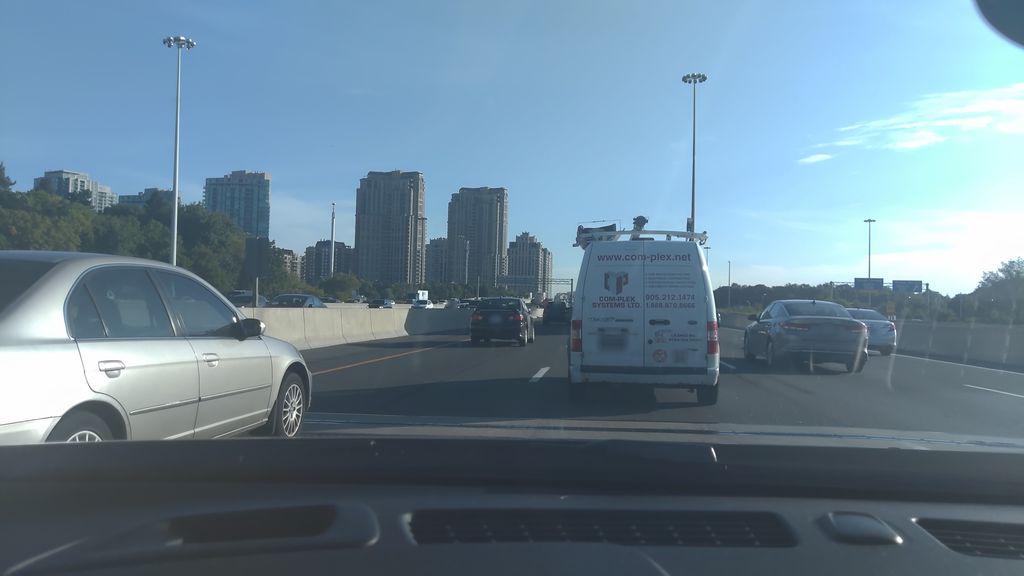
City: toronto